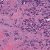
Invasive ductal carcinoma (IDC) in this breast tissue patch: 0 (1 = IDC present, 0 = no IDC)